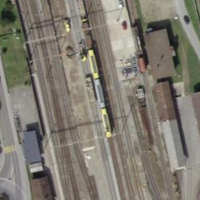
EUNIS habitat code: 54
Species observed at this site:
Ficus carica
Phytolacca americana